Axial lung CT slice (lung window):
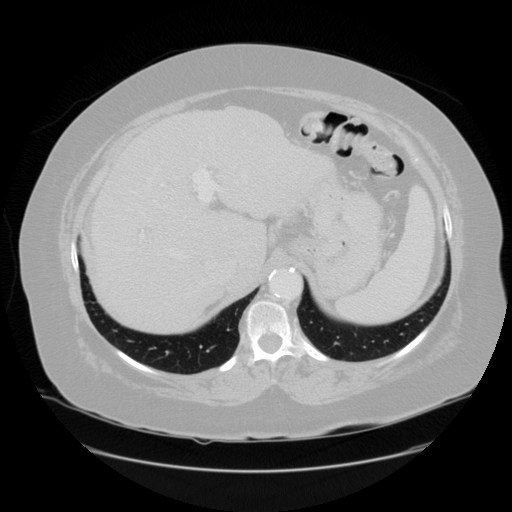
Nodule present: no